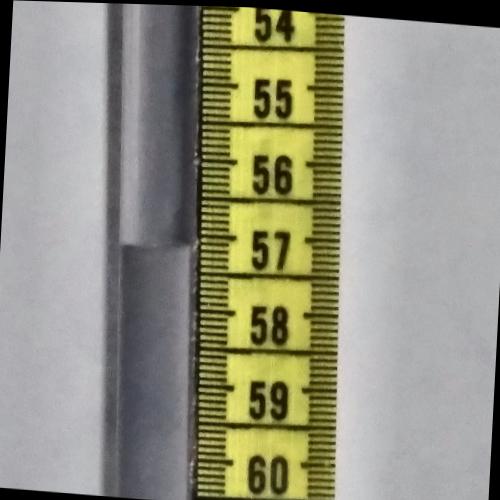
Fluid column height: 57.2 cm